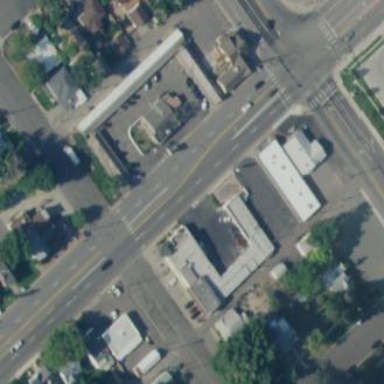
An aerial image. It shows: Building that is motel.